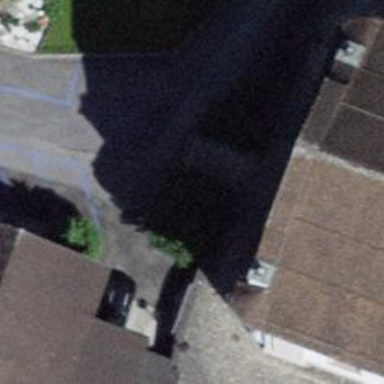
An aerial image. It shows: Steps with asphalt surface.